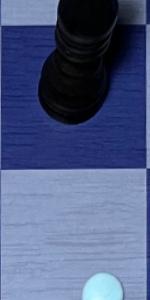
Label: Empty